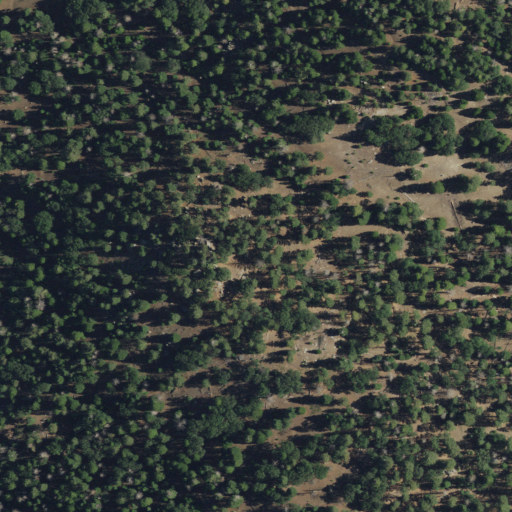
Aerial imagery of mountain in California named Woodward Peak containing evergreen forest, grassland, and shrub